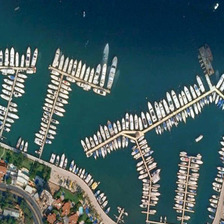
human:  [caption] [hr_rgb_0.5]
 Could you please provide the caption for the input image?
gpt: many boats are in a port near some buildings and green trees .

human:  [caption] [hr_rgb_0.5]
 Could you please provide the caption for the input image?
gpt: many boats are in a port near some buildings and green trees .

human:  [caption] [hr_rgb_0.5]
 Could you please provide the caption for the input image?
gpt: many boats are in a port near some buildings and green trees .

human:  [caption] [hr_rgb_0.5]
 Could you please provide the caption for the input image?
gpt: many boats are in a port near some buildings and green trees .

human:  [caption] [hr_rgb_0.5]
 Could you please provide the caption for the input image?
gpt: many boats are in a port near some buildings and green trees .